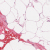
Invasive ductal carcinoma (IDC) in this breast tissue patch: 0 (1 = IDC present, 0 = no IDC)